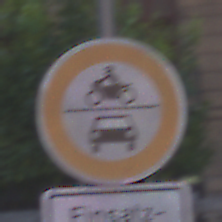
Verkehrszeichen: VerbotKraftfahrzeuge
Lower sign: BesondereFahrzeugeUndTransportgueter3
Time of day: SunriseSunset
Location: Outdoor (Urban)
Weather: PartlyCloudy
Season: NotSpecified
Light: Natural